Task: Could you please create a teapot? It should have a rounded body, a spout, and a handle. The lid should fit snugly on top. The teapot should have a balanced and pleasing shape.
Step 148:
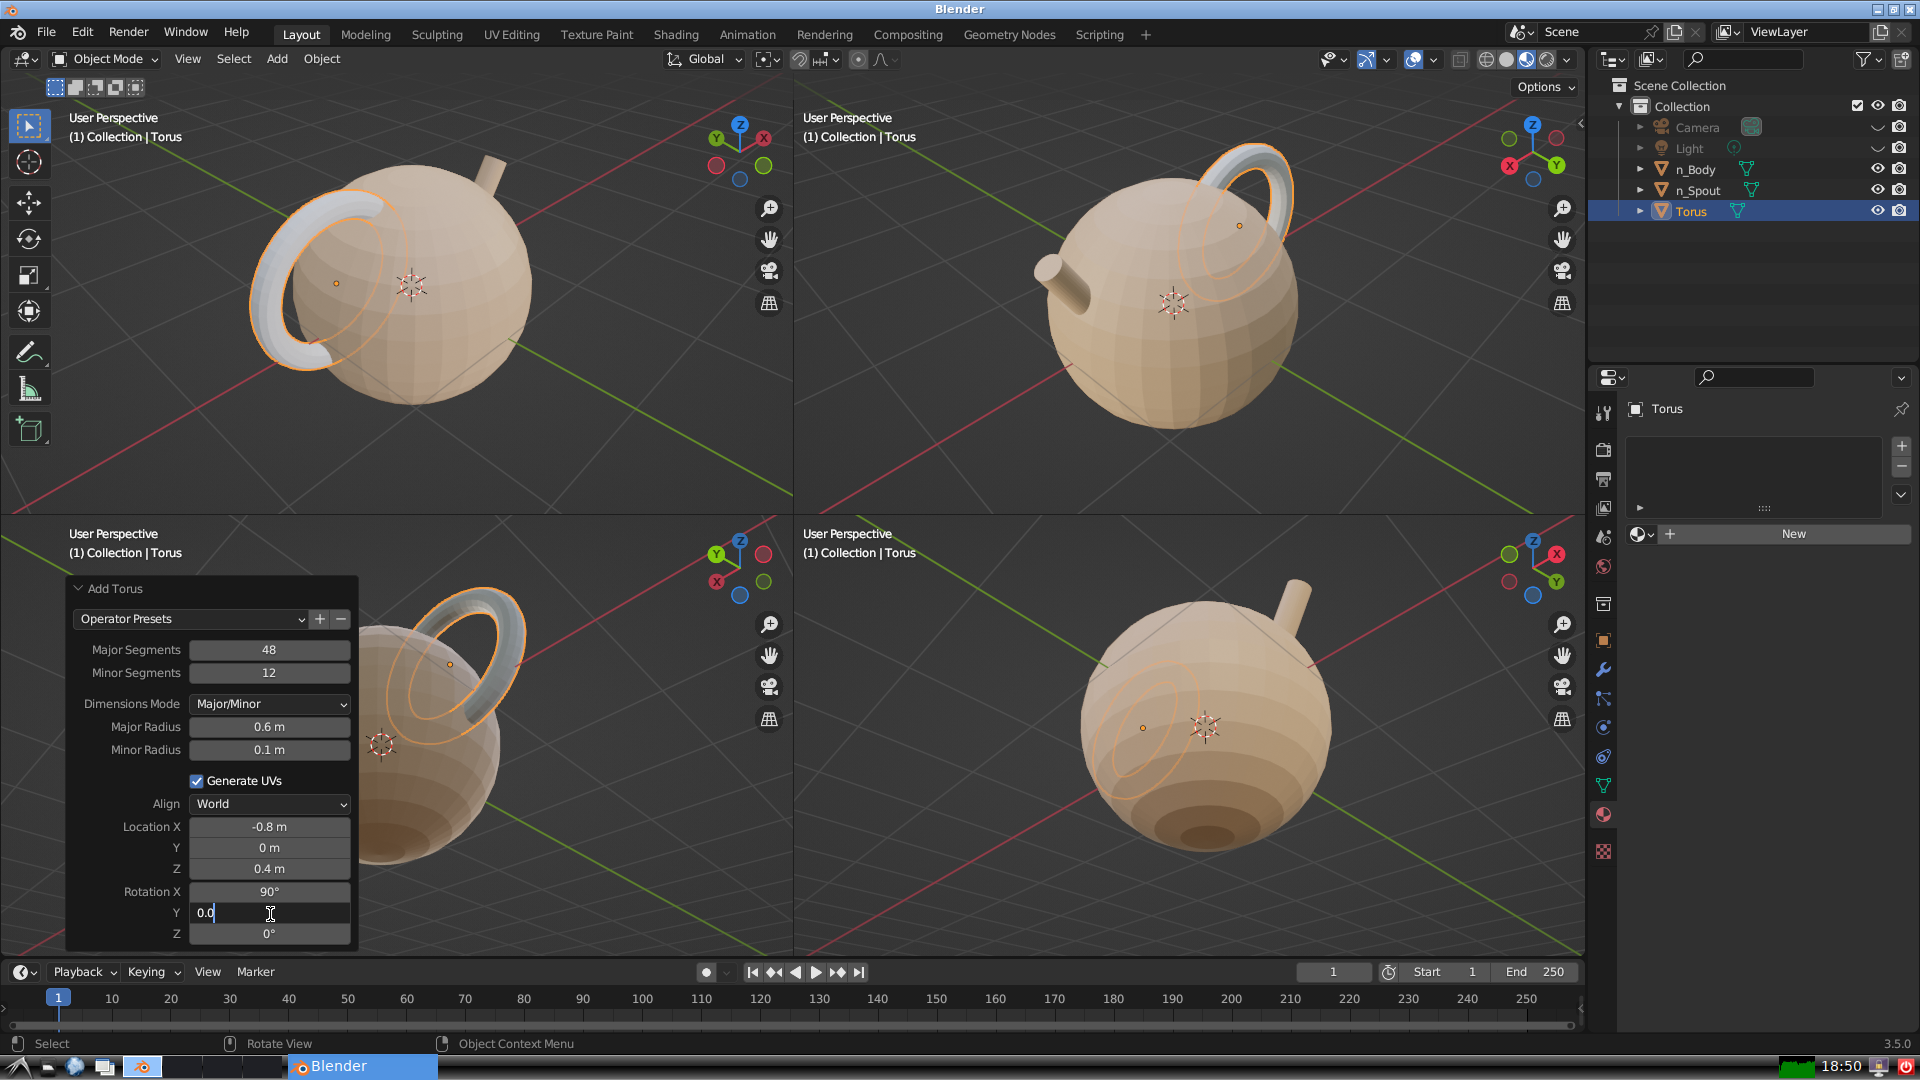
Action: {"key_press": ['Return']}